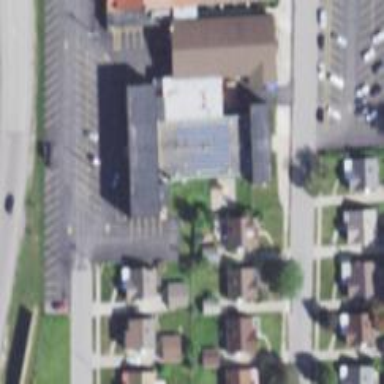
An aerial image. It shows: School.